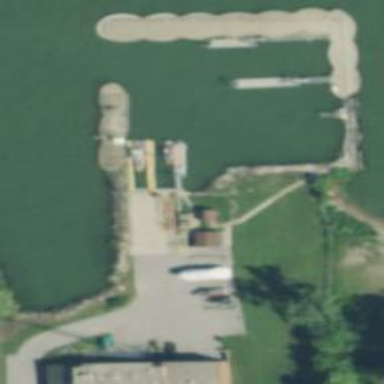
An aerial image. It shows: Pier with boat lift on the waterway.